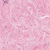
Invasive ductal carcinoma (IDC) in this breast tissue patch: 0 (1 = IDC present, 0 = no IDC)